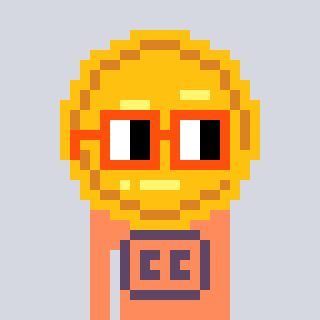
a pixel art character with square orange glasses, a medal-shaped head and a peachy-colored body on a cool background